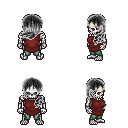
a pixel art fantasy rpg character, male body template, skeleton, maroon tunic, teal pants, gray left-swept hairstyle, four views (front, back, left, right), 2x2 character sprite sheet, small pixel art, hard edges, no anti-aliasing